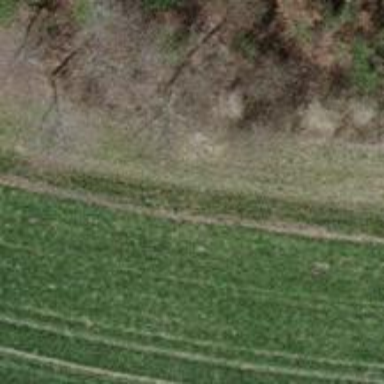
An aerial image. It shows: Grass track with grade3 track type.